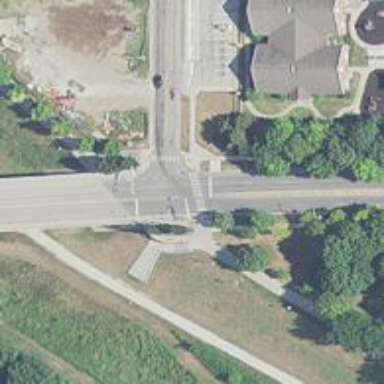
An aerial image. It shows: Road with crossing.